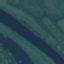
Land use / land cover: River